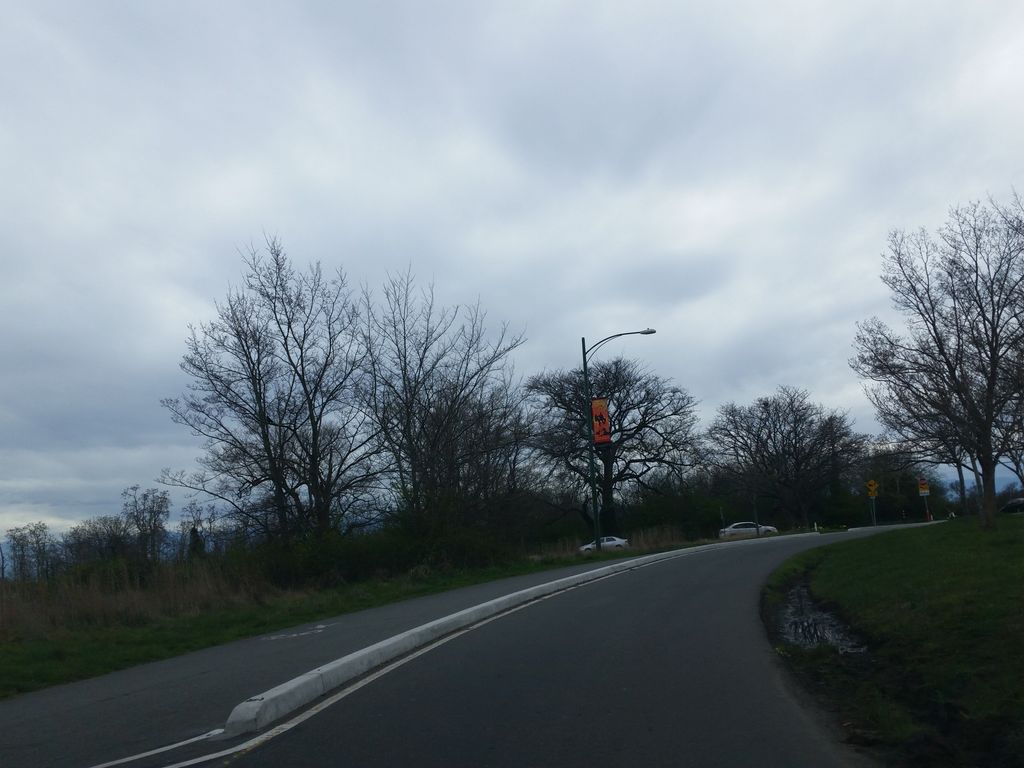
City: victoria